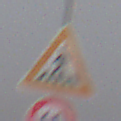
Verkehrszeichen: FussgaengerueberwegRechts
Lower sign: Geschwindigkeit40
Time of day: MorningAfternoon
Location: Outdoor (Nature)
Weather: PartlyCloudy
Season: NotSpecified
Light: Natural